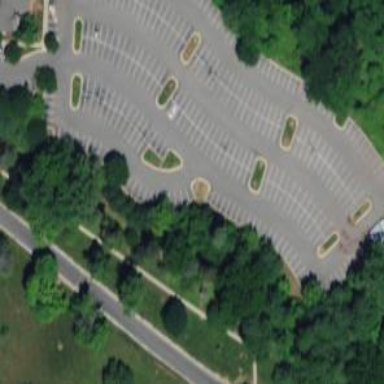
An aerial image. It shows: Road serving as parking aisle.